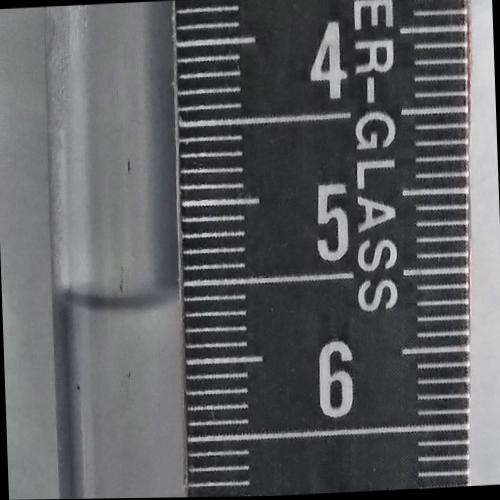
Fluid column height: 5.6 cm